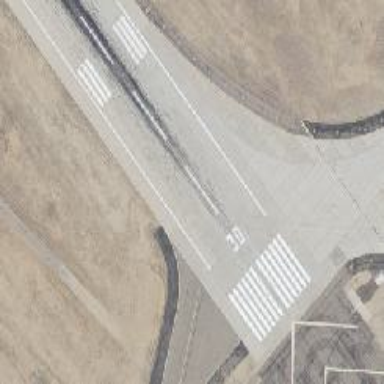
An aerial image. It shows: View of taxiway at the airport.